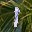
Label: 1